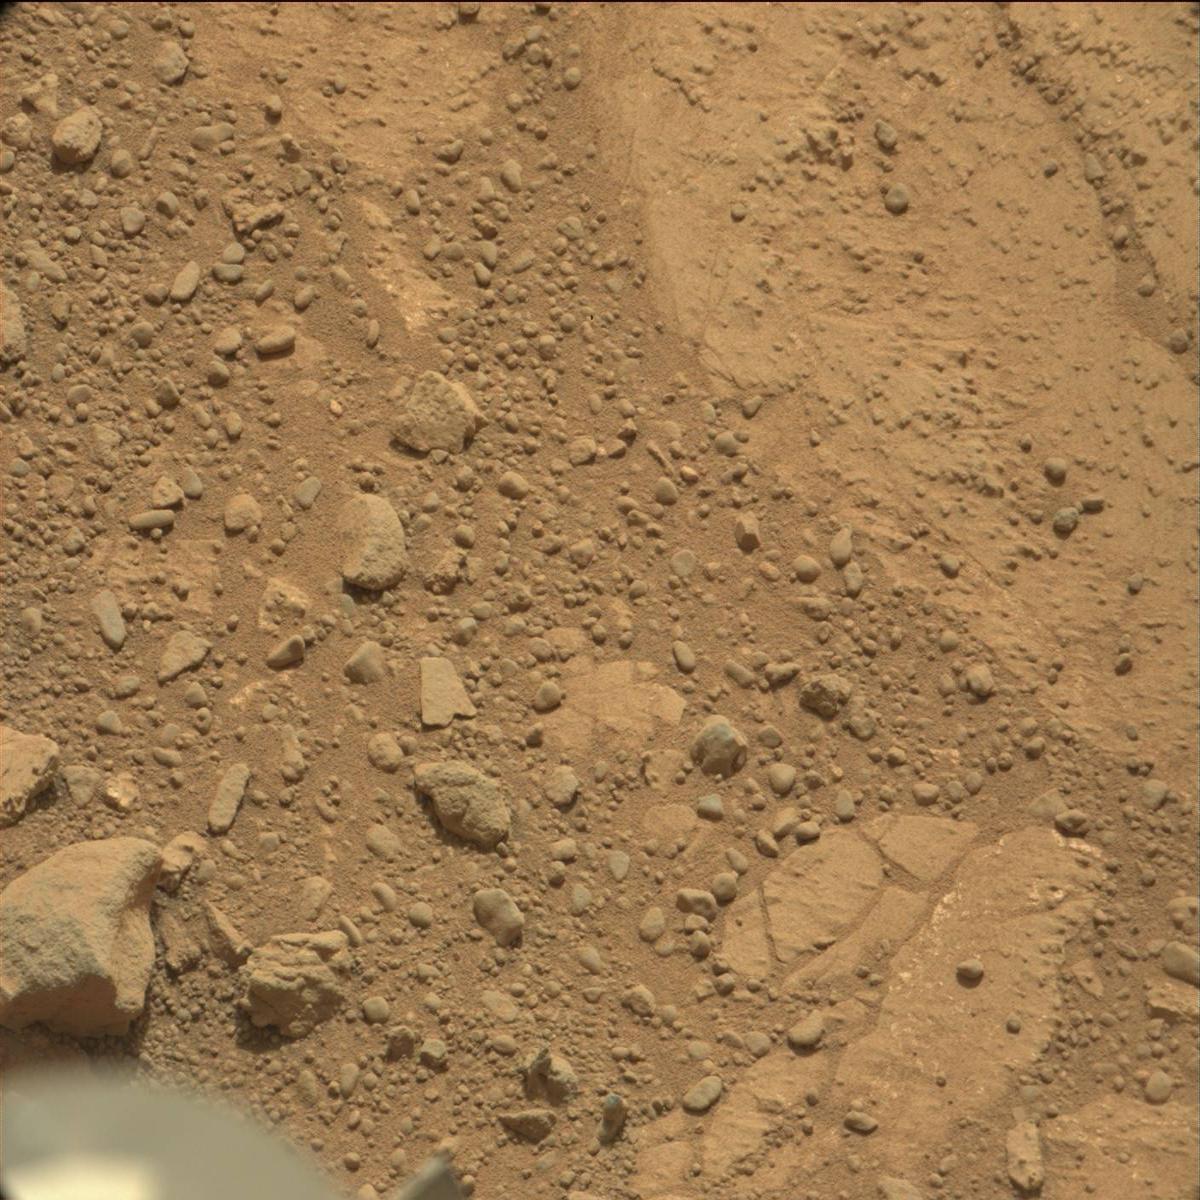
Terrain classes present: Bedrock, Rock, Rover, Sand / Soil